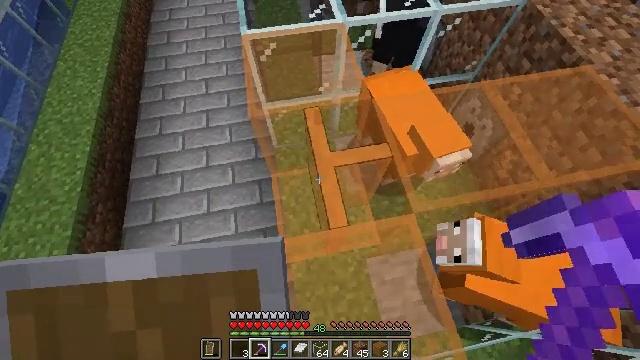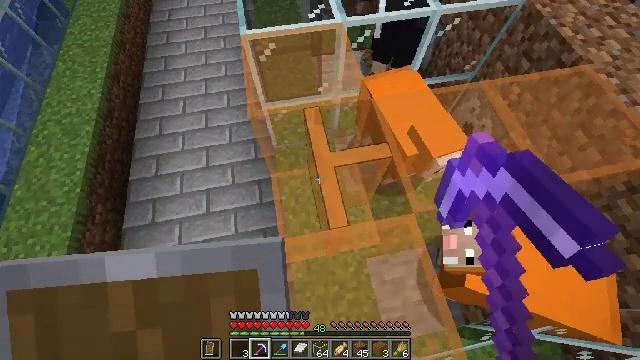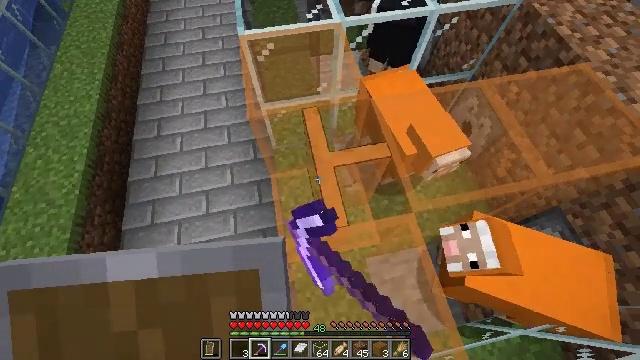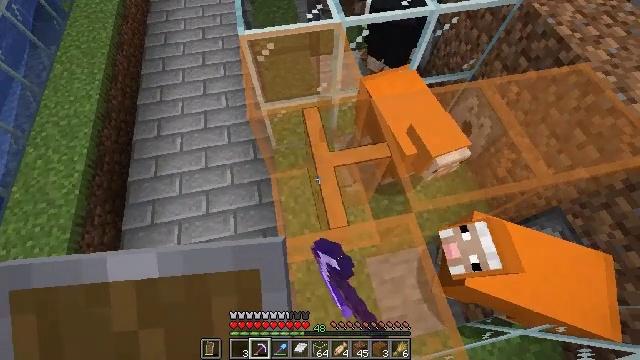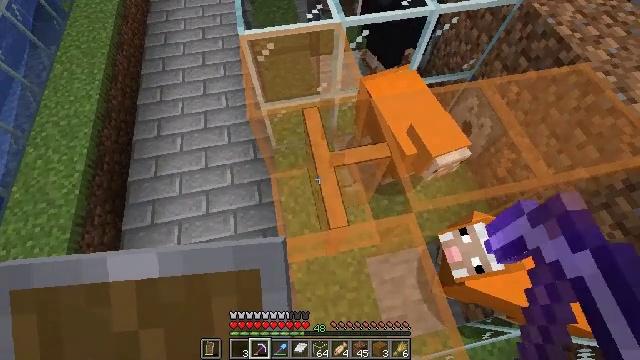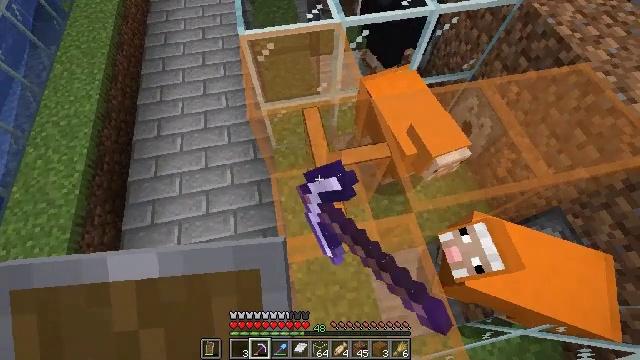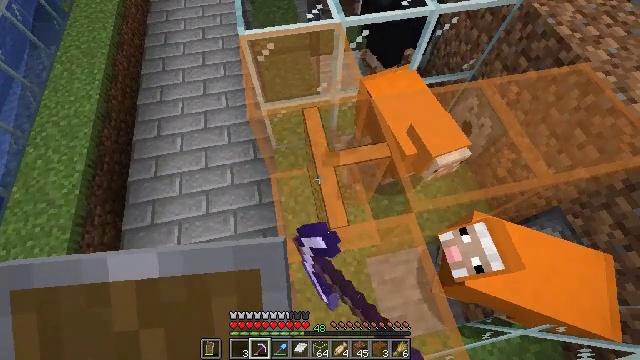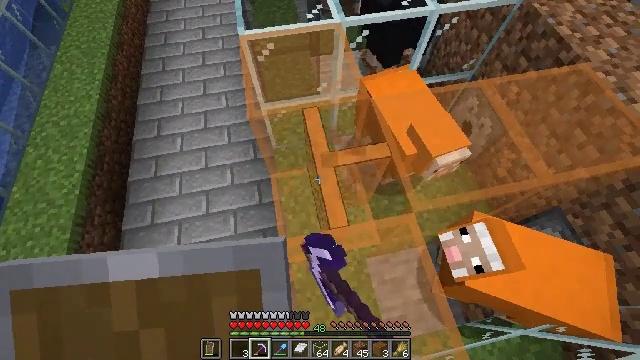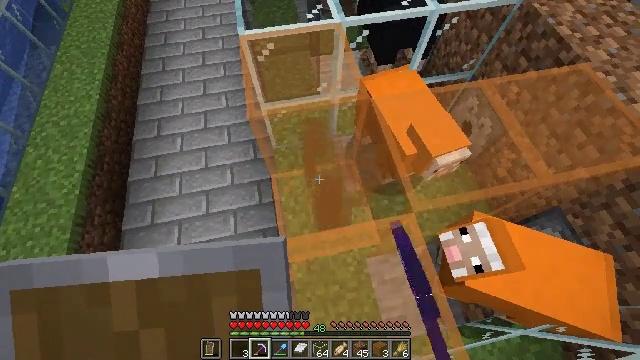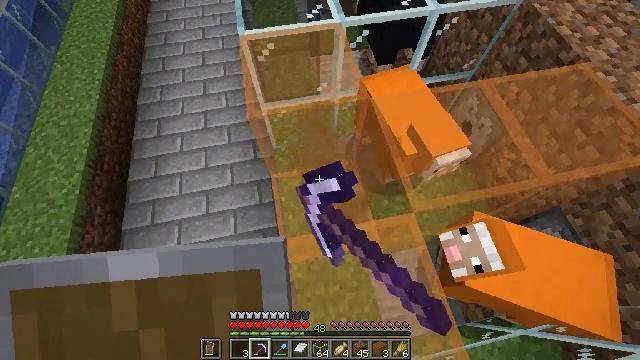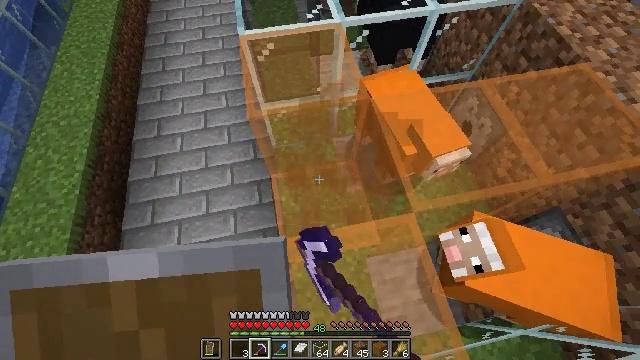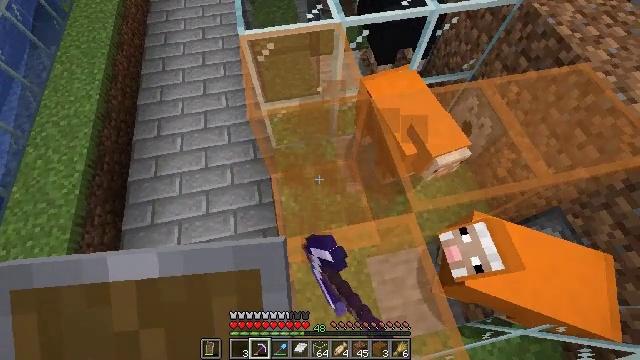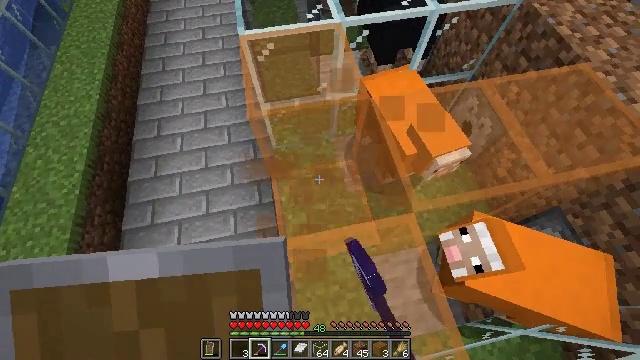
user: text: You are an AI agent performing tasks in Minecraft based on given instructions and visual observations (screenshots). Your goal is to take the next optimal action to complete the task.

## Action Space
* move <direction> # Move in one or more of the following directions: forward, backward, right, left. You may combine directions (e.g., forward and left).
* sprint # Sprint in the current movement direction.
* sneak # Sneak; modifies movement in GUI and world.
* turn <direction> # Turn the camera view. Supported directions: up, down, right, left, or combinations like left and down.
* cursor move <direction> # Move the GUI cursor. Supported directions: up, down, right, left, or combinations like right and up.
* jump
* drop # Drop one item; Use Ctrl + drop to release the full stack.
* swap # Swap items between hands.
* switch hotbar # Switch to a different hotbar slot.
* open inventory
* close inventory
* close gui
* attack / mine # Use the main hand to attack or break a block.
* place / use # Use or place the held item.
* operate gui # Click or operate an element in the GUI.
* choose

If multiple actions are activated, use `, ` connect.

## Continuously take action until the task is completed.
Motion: motion action
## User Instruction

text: Shatter the orange stained glass pane for materials.
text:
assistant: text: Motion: attack / mine
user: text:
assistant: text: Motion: attack / mine
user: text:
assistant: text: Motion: attack / mine
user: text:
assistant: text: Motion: attack / mine
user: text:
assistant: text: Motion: attack / mine
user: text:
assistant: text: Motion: attack / mine
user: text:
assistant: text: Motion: attack / mine
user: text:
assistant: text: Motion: attack / mine
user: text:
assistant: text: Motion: attack / mine
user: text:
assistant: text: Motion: attack / mine
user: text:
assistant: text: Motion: attack / mine
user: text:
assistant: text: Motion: attack / mine
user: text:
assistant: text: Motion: attack / mine